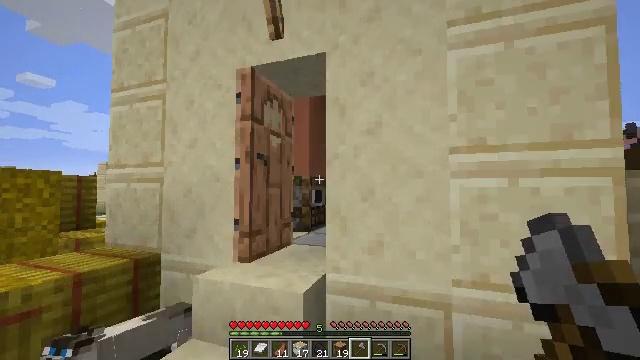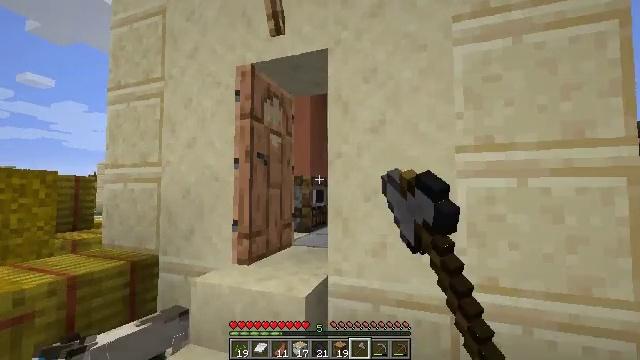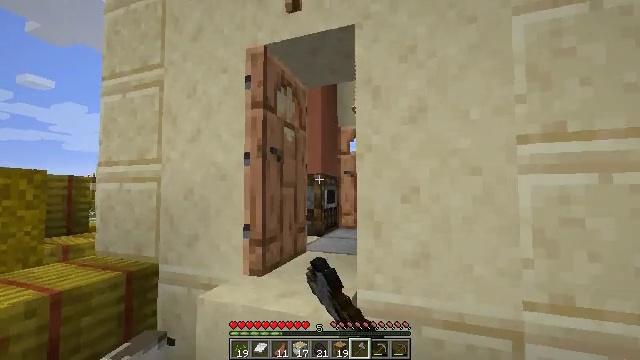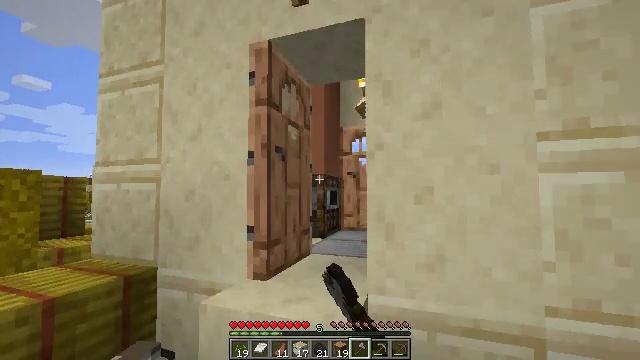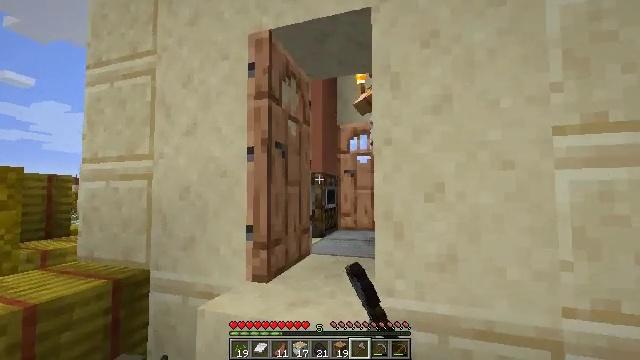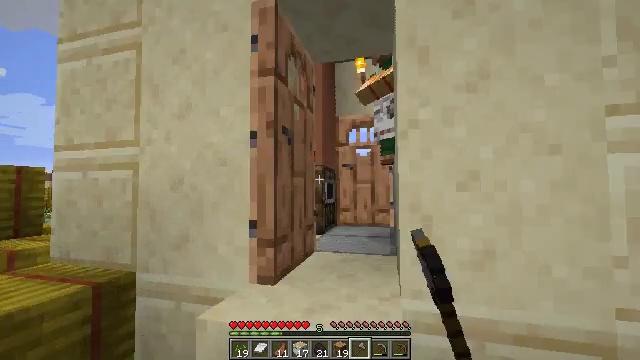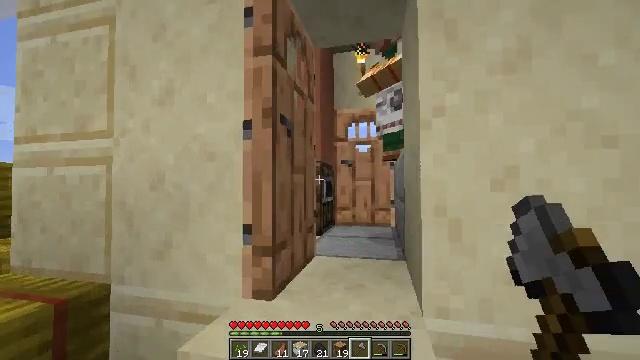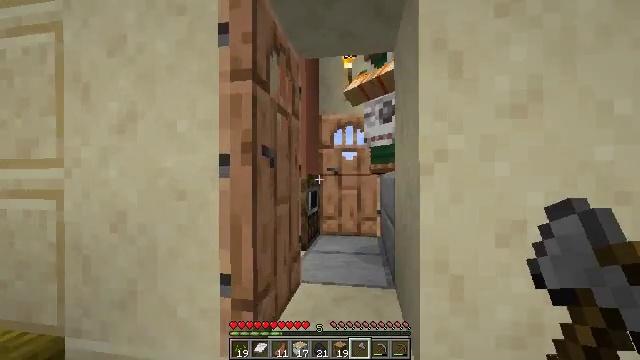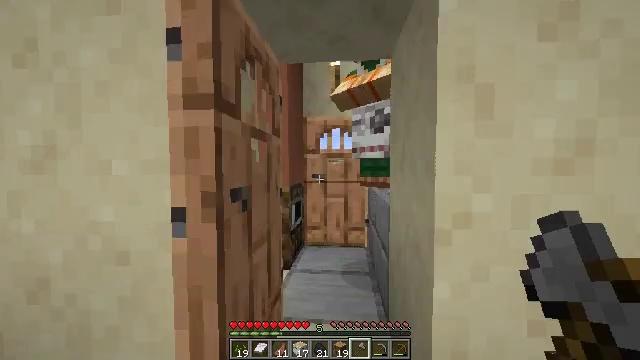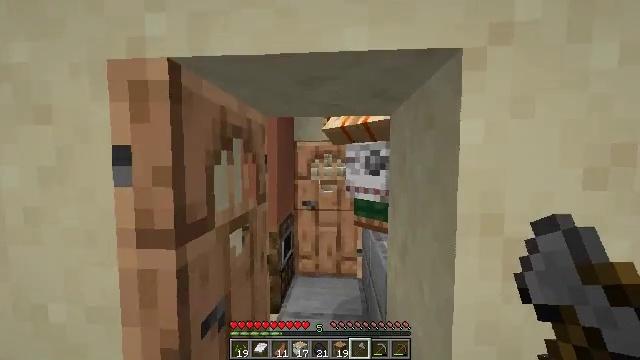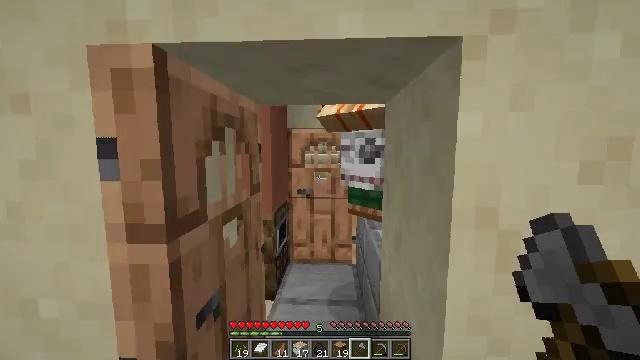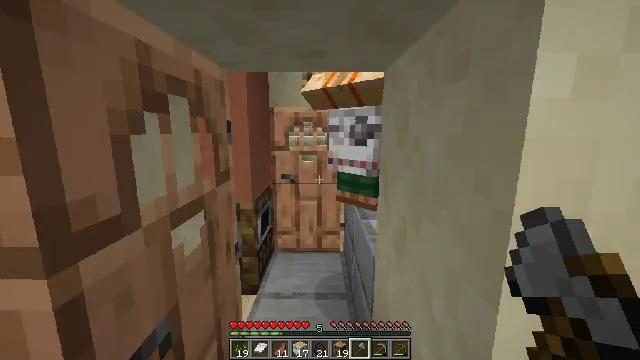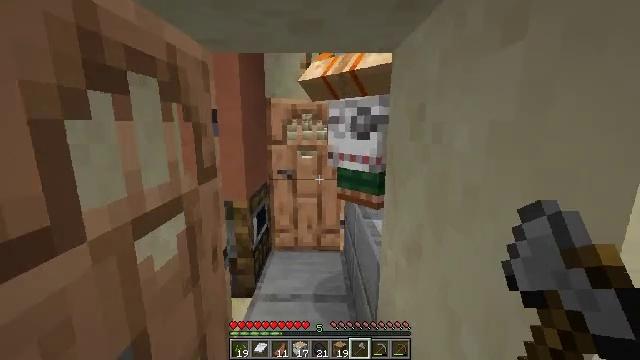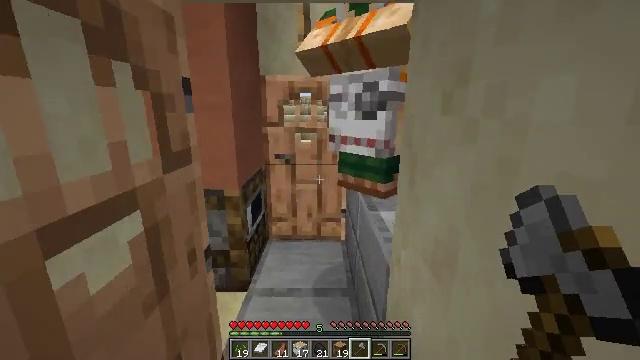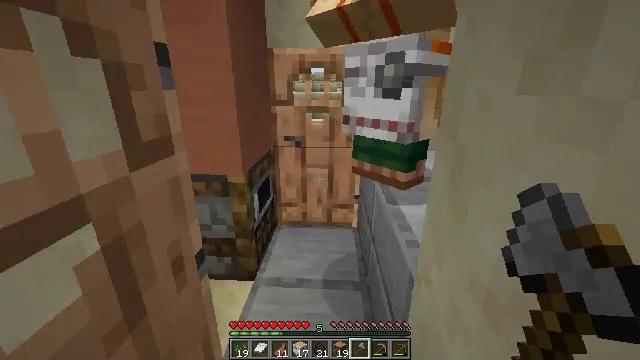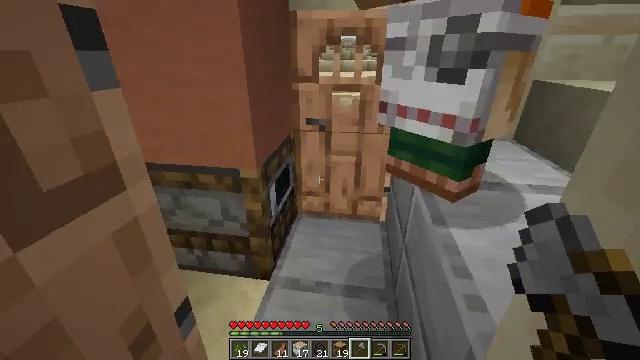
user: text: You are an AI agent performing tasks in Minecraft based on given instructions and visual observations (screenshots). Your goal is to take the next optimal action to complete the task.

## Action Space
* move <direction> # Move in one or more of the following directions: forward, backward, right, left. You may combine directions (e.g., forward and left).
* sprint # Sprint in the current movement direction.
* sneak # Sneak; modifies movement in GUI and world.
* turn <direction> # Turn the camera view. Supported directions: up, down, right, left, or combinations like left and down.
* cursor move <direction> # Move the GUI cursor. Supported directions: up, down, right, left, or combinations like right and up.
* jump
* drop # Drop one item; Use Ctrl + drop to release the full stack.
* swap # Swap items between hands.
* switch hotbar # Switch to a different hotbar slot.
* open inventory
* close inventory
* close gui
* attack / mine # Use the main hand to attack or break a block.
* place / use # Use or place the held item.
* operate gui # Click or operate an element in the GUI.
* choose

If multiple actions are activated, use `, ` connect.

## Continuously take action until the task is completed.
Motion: motion action
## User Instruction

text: Mine the smoker to break it.
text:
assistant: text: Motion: move forward and move left, use / place
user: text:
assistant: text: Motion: move forward and move left
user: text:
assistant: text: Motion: move forward and move left
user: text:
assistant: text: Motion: move forward and move left, turn right
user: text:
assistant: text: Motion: move forward, turn right
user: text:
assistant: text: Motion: move forward, turn right
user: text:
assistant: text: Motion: move forward, turn right and down
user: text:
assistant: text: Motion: move forward, turn right and down
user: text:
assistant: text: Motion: move forward, turn right and down
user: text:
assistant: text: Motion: move forward, turn right and down
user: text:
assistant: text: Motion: move forward, turn right and down
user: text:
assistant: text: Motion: move forward, turn down
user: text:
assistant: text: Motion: move forward, turn down
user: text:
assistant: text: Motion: move forward, turn left and down
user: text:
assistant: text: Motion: move forward, turn left and down
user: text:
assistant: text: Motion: move forward, turn left and down
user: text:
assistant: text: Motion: move forward, turn left and down
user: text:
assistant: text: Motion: move forward and move right, turn left and down
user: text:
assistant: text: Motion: move forward, turn left and down
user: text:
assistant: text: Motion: turn left and down
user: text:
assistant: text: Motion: turn left and down
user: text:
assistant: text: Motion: turn down, attack / mine
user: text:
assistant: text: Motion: turn down, attack / mine
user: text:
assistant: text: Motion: attack / mine
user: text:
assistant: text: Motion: attack / mine
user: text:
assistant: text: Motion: attack / mine
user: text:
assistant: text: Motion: attack / mine
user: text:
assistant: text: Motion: attack / mine
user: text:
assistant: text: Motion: attack / mine
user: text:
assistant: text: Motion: attack / mine